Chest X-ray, PA view. Patient: 56 years old, sex F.
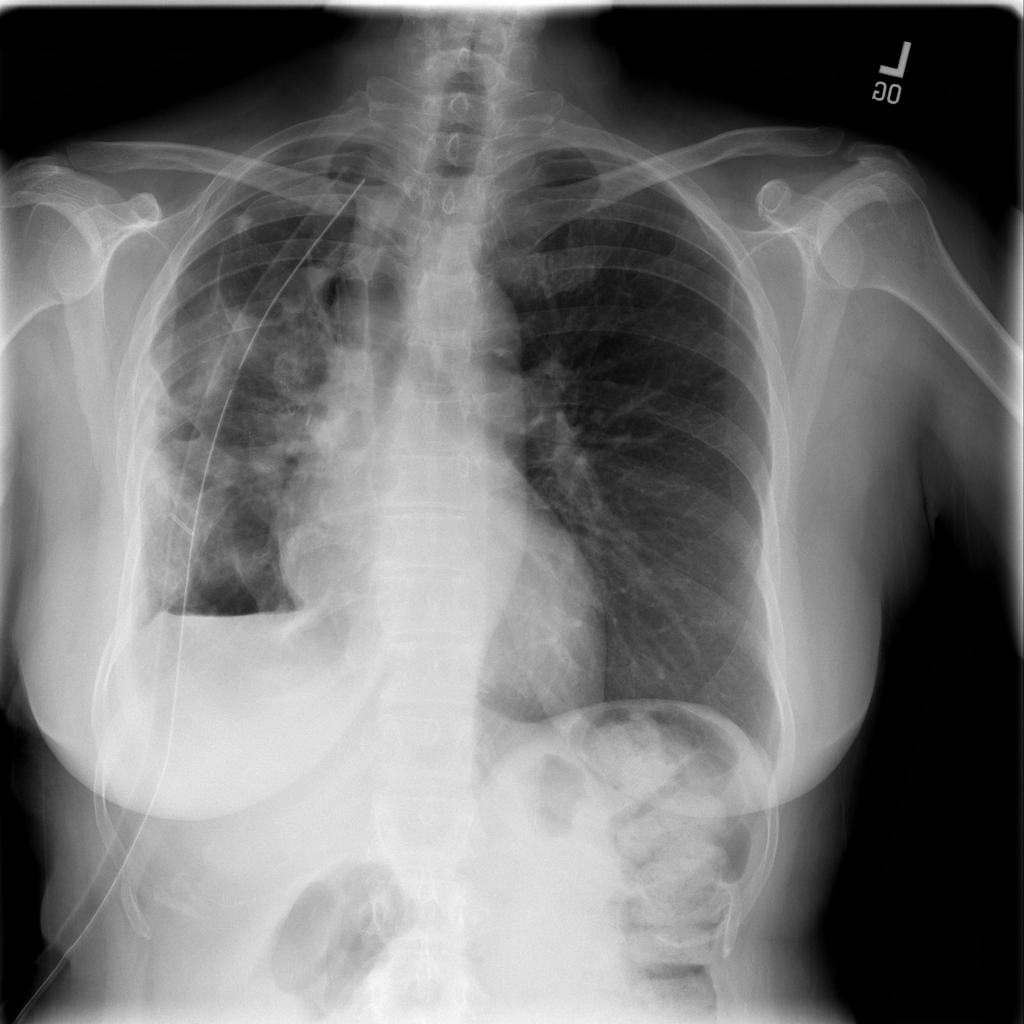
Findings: No Finding